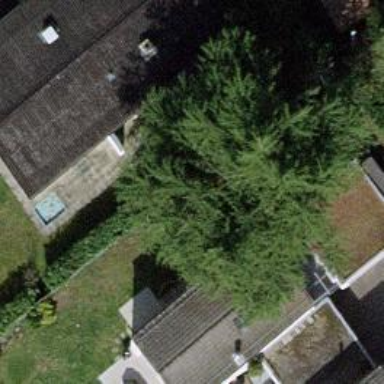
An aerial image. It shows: Evergreen needle-leaved tree.